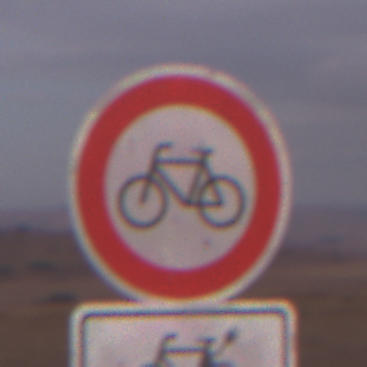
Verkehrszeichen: VerbotRadverkehr
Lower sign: EinspurigeFahrzeugeFrei4
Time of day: SunriseSunset
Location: Outdoor (Nature)
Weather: PartlyCloudy
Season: NotSpecified
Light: Natural